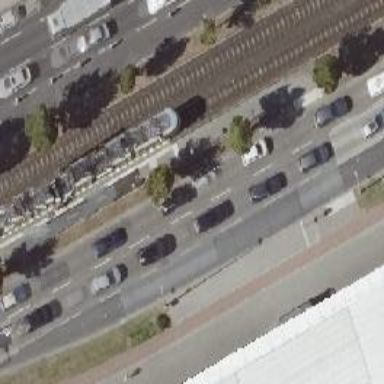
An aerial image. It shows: Tram stop.